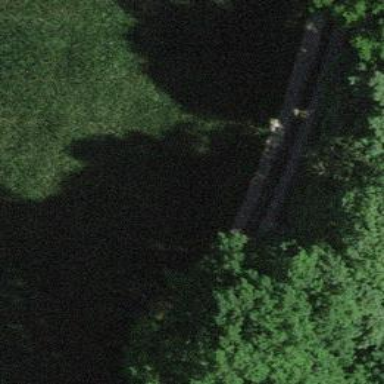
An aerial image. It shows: Track with grade2 tracktype.